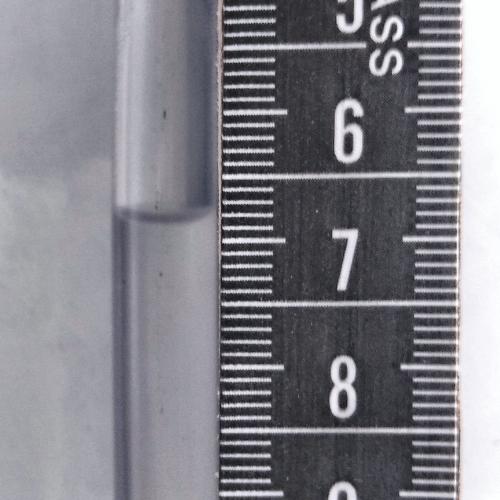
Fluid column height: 6.8 cm